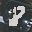
Label: 8